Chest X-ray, PA view. Patient: 39 years old, sex F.
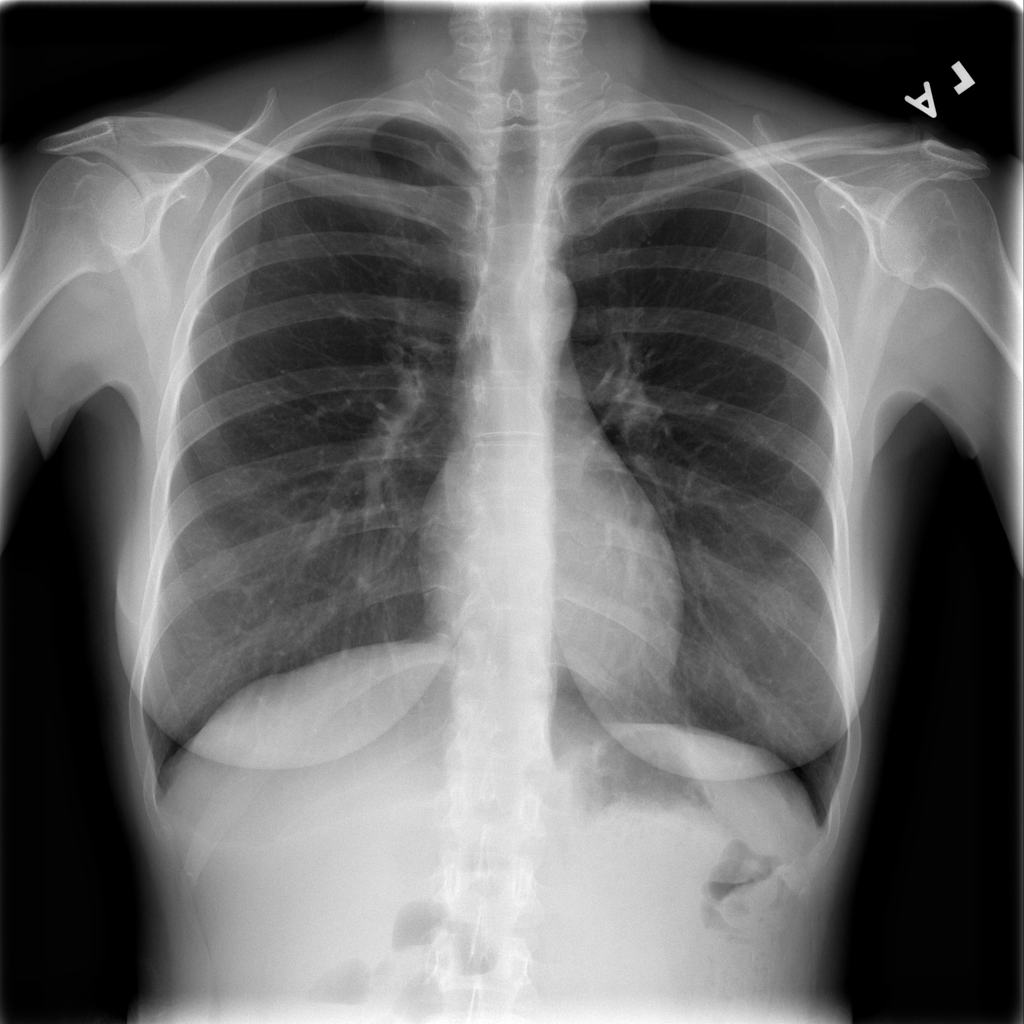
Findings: Infiltration